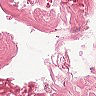
Metastatic tissue present: no